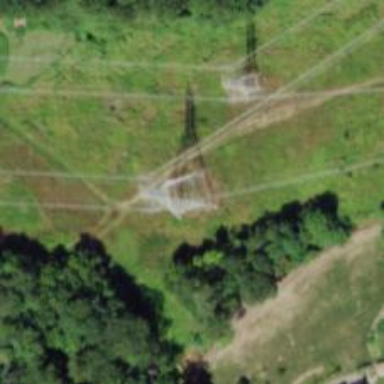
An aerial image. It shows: Lattice structure tower used for power transmission.